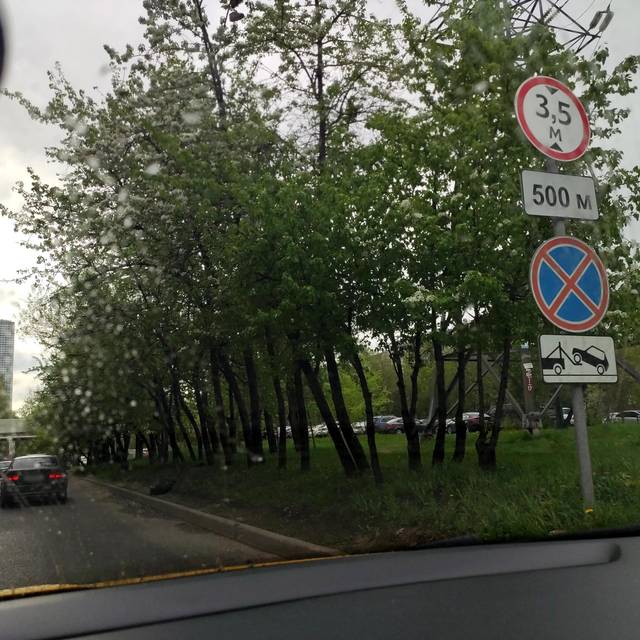
Region: Russia
Coordinates: 55.811, 37.594